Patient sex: M
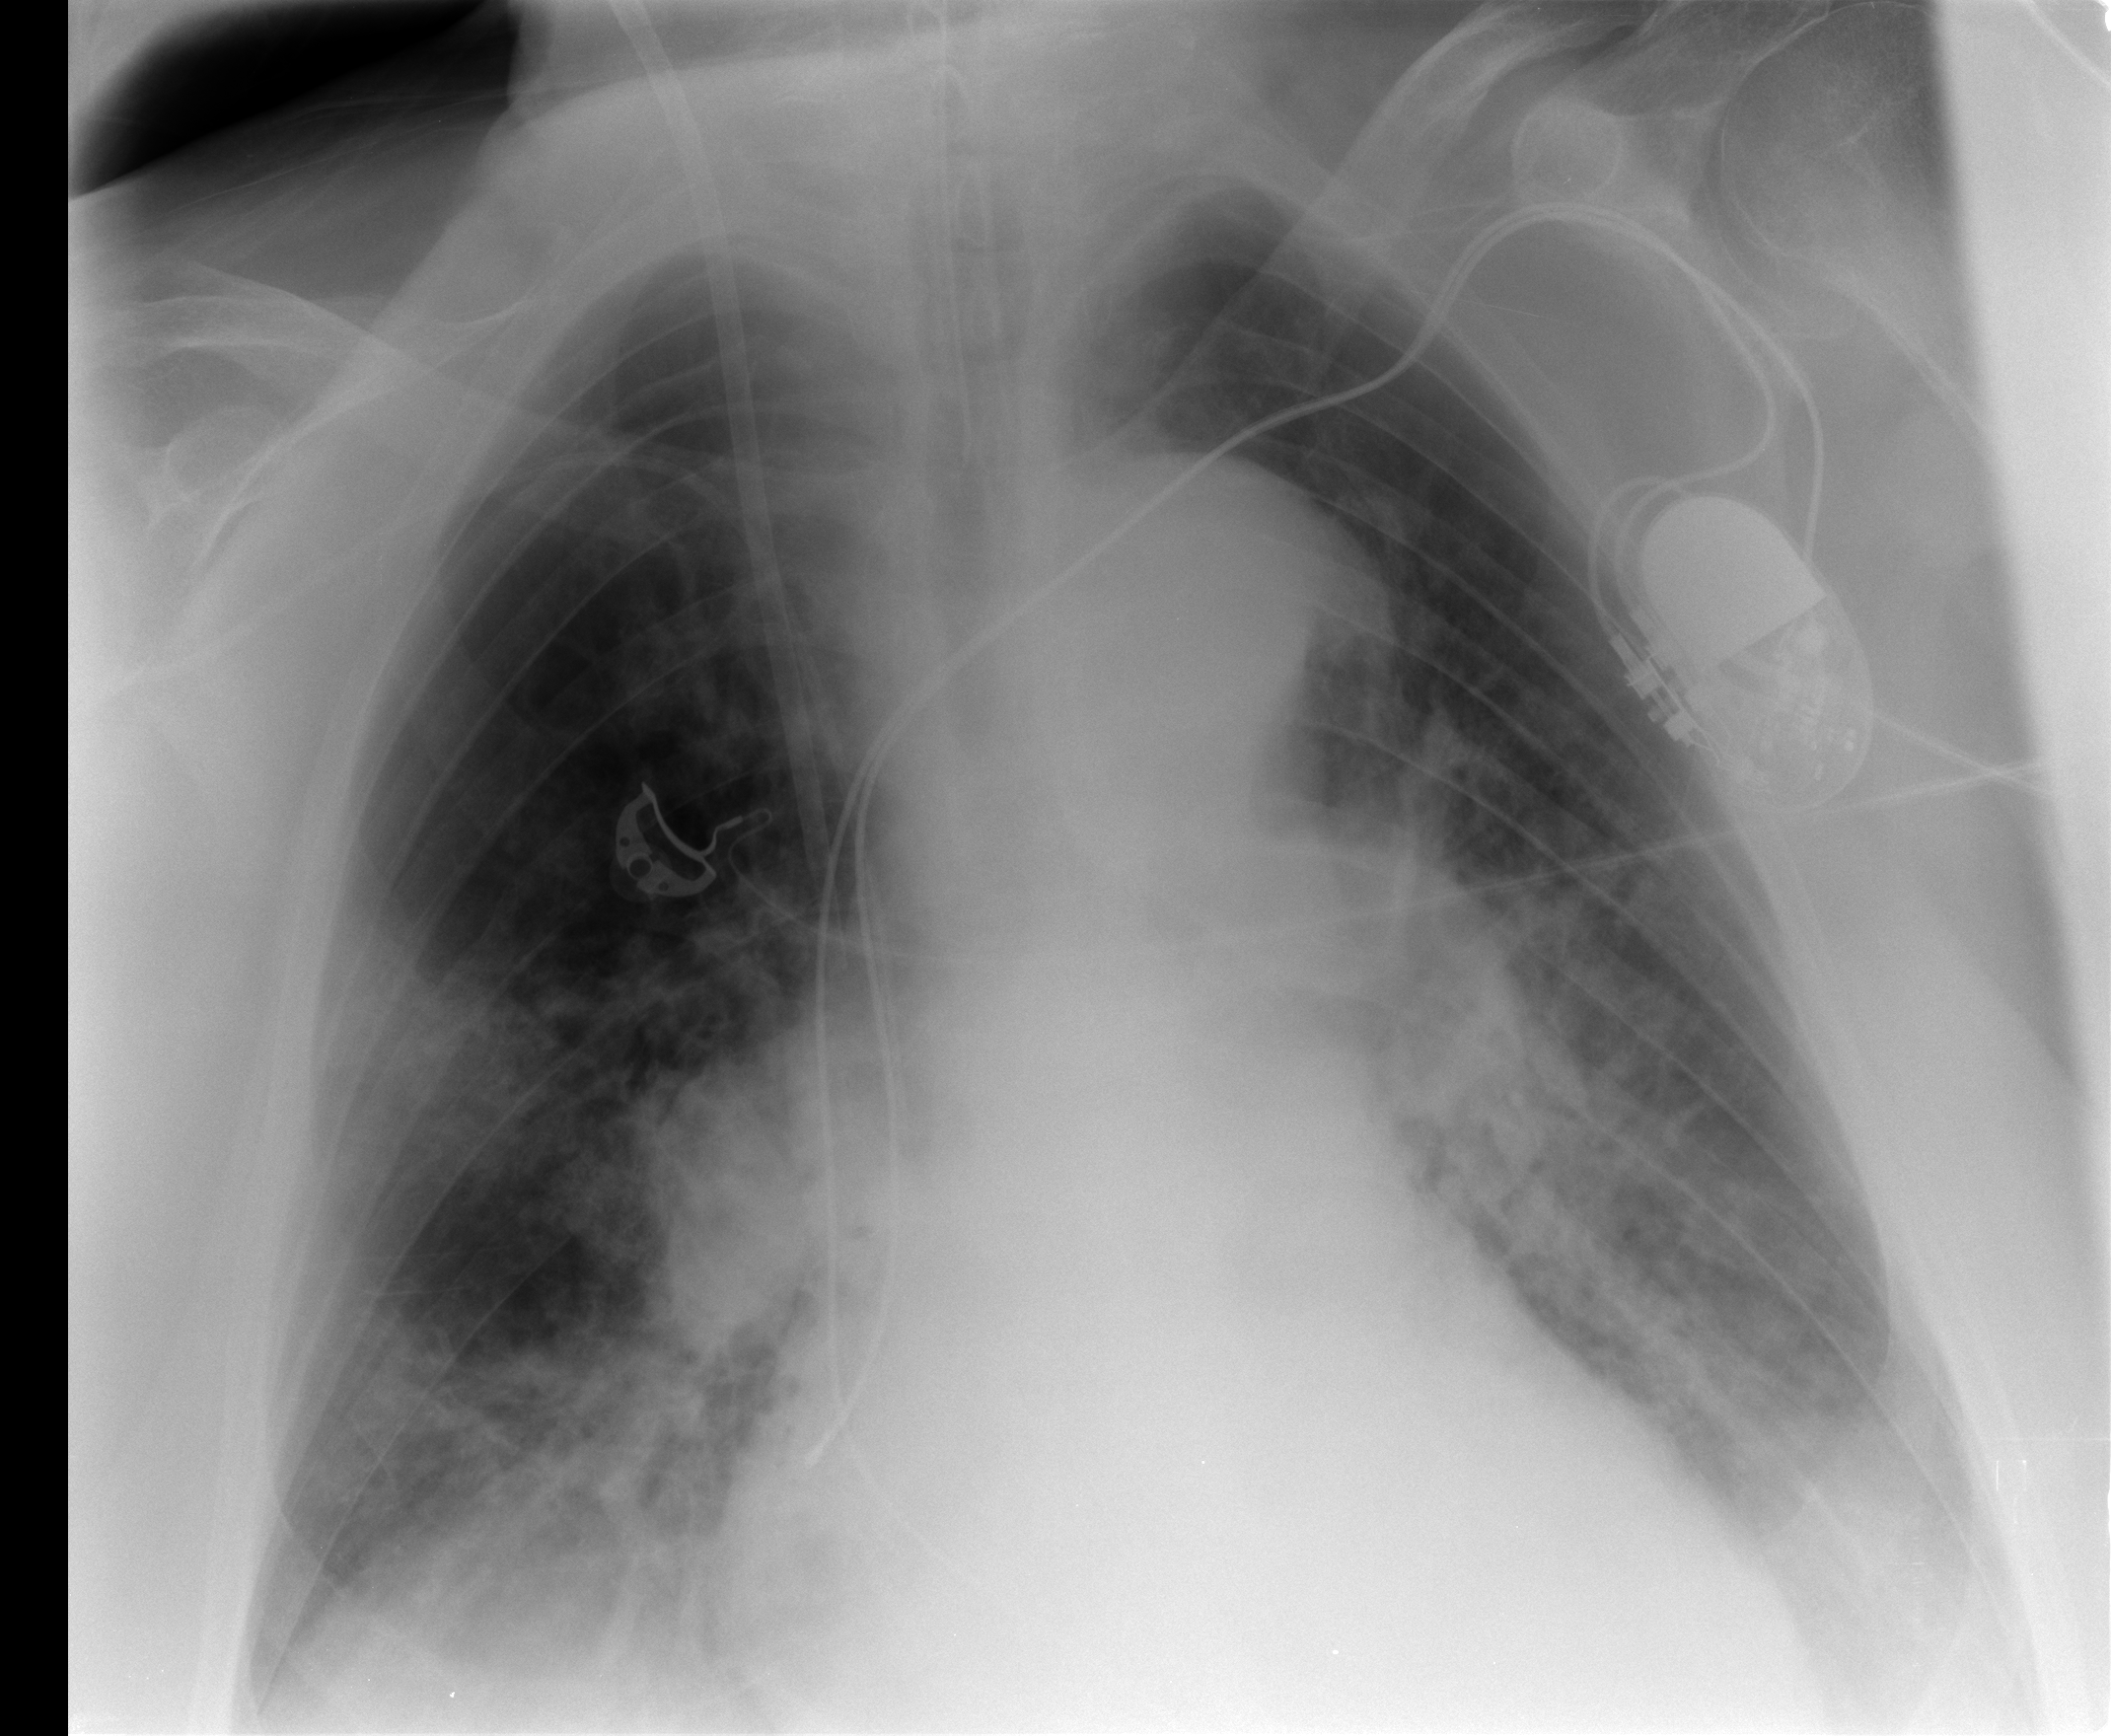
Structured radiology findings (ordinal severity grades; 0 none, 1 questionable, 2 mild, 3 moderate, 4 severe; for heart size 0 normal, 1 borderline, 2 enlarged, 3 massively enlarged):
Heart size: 2
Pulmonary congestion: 2
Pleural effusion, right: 2
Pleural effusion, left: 2
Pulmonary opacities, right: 3
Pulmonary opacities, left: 3
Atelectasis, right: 2
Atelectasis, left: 2